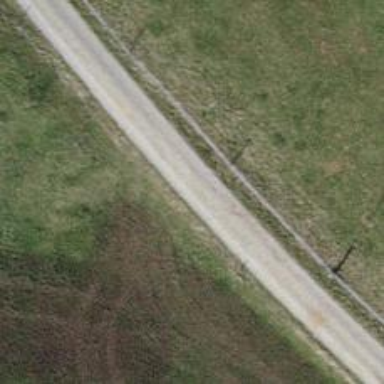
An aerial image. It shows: Gravel track with grade2 quality.